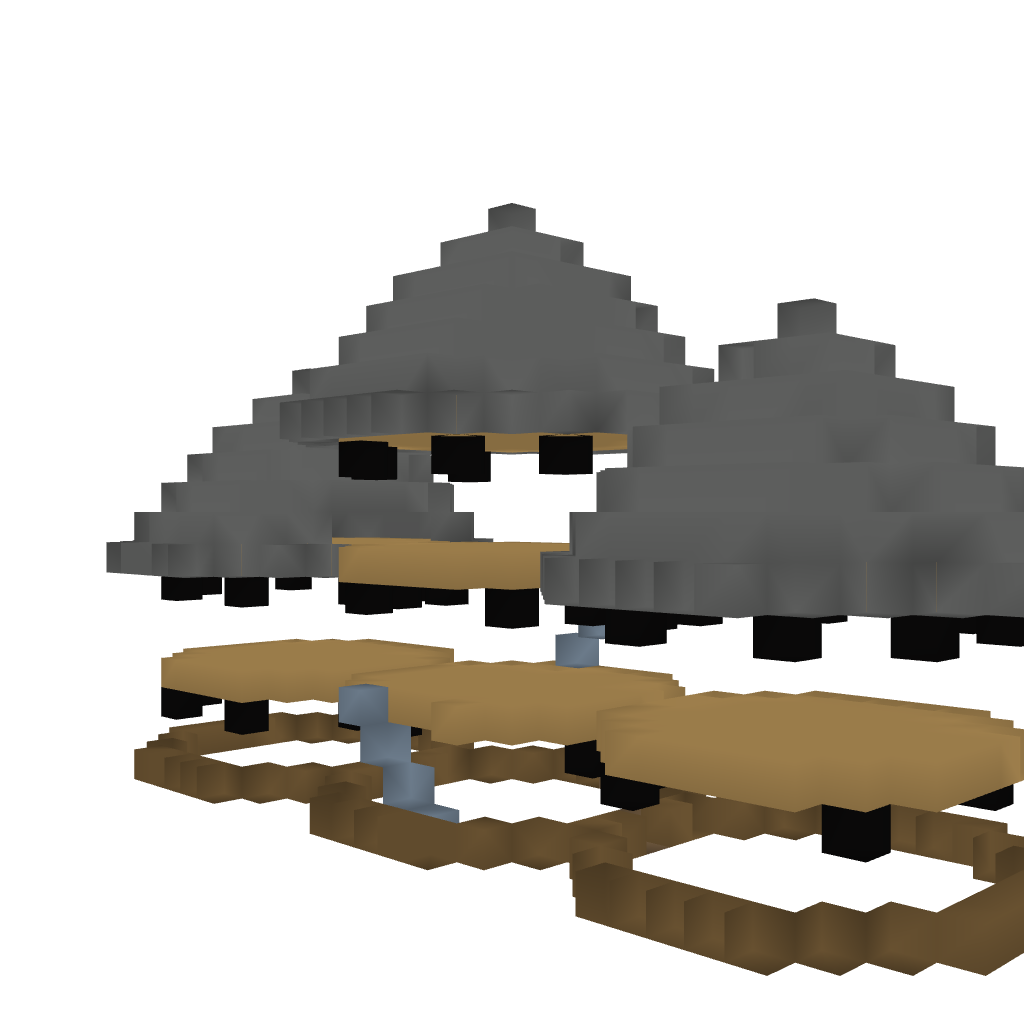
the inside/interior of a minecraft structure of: A Treehouse